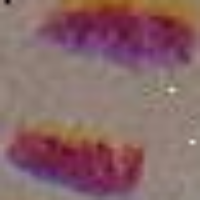
Label: telophase